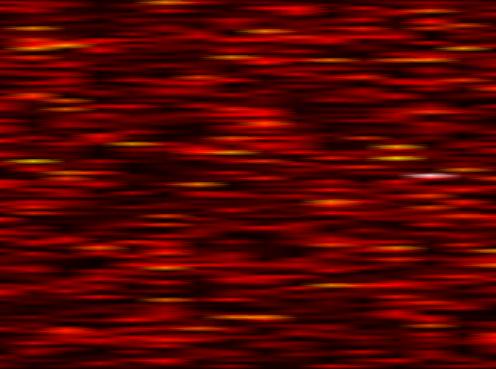
Label: FBMC